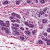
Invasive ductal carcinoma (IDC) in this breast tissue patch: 0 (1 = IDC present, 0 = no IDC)